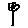
Label: flower